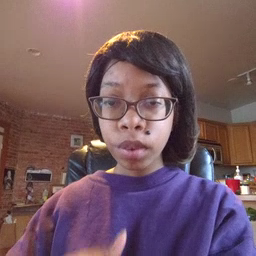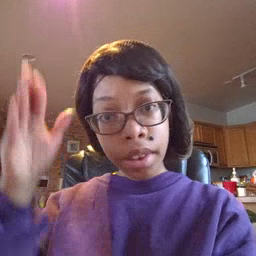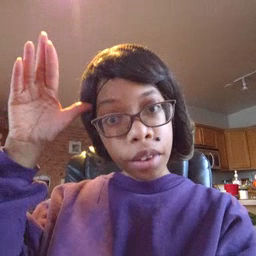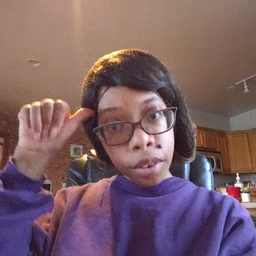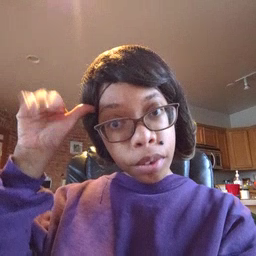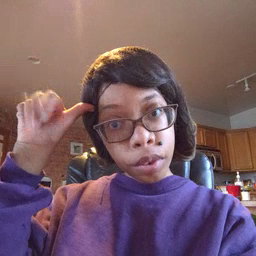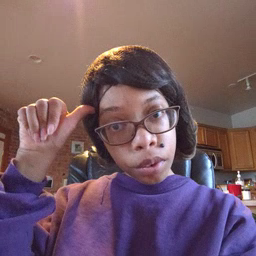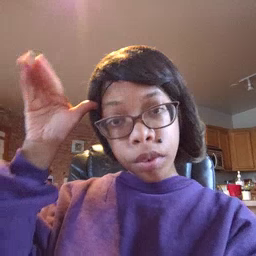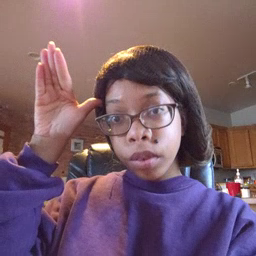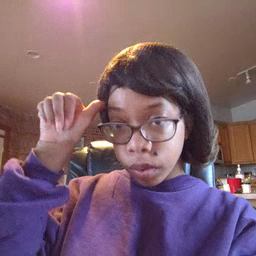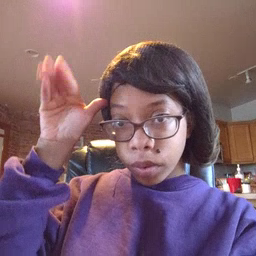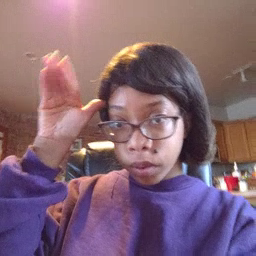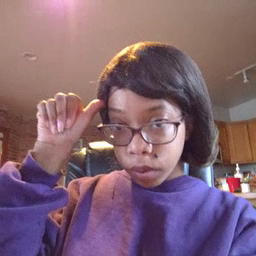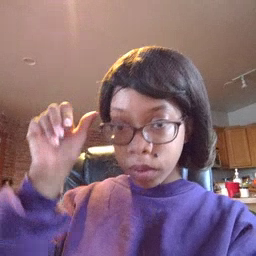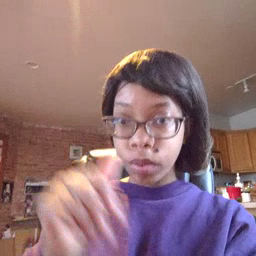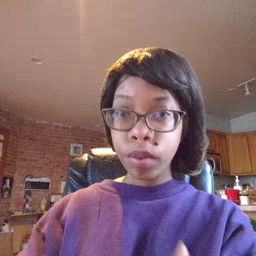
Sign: donkey